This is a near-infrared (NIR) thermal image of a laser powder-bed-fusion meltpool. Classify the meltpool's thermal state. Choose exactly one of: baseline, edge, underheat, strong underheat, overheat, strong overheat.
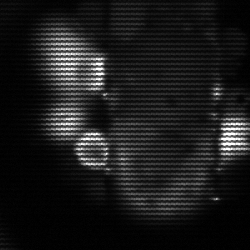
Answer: strong underheat